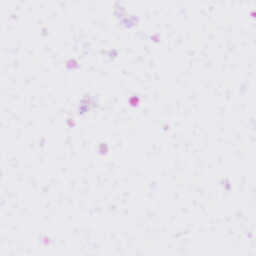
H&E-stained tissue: Liver